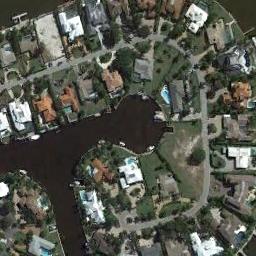
Label: residential